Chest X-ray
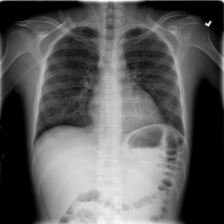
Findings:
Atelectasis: negative
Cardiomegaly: negative
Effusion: negative
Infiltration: negative
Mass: negative
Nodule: negative
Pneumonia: negative
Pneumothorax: negative
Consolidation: negative
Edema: negative
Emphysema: negative
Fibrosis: negative
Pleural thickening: negative
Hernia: negative